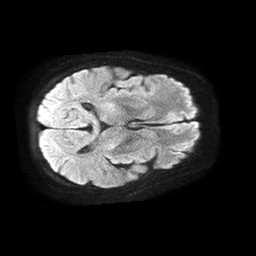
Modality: TRACE
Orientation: axial
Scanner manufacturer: philips
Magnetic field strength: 1.5 T
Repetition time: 4.6 s
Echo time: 0.08631 s